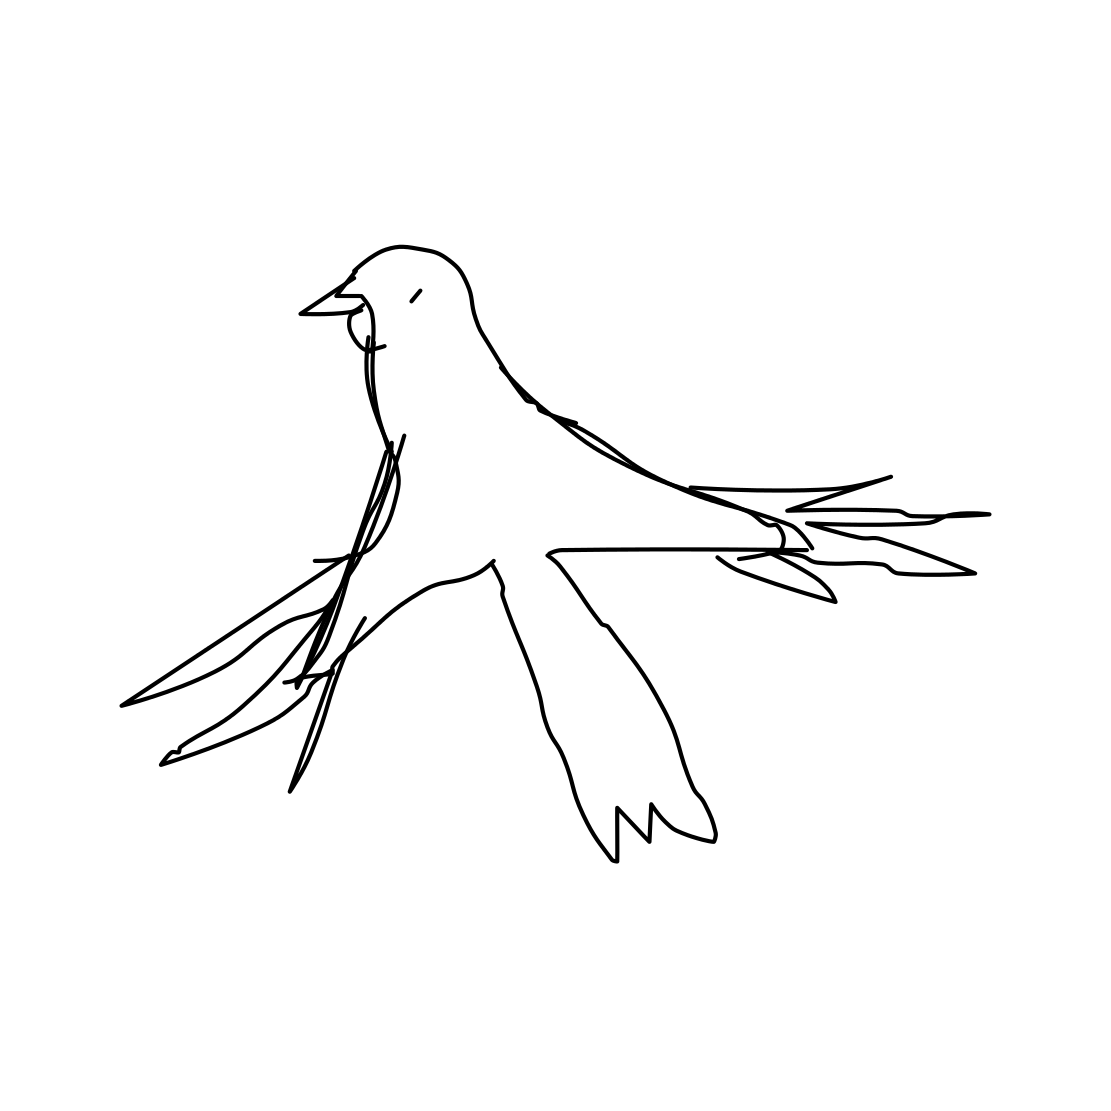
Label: seagull